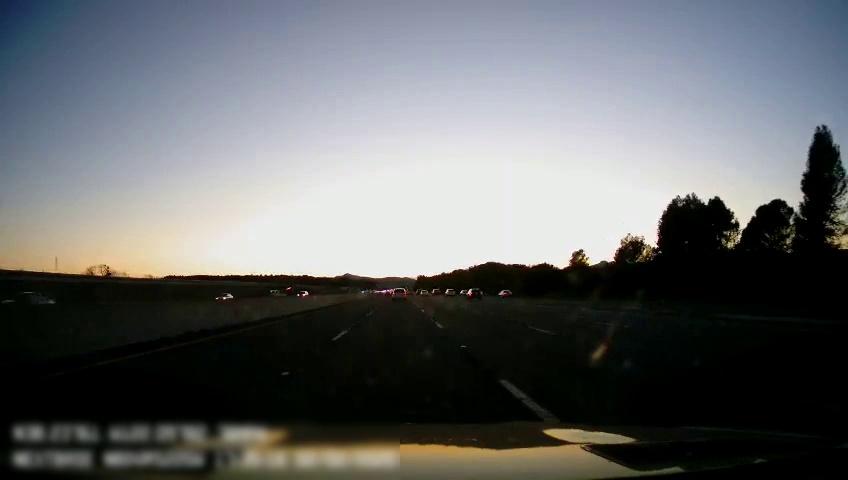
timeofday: Dusk/Dawn/Twilight
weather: Sunny
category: Drivable Space
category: Vehicles | Car
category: Vehicles | Car
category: Vehicles | SUV
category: Vehicles | SUV
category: Vehicles | Car
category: Vehicles | SUV
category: Vehicles | SUV
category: Lanes | Alternate Lane
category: Lanes | Current Lane
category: Lanes | Current Lane
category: Lanes | Alternate Lane
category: Lanes | Alternate Lane
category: Lanes | Alternate Lane